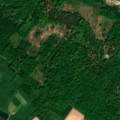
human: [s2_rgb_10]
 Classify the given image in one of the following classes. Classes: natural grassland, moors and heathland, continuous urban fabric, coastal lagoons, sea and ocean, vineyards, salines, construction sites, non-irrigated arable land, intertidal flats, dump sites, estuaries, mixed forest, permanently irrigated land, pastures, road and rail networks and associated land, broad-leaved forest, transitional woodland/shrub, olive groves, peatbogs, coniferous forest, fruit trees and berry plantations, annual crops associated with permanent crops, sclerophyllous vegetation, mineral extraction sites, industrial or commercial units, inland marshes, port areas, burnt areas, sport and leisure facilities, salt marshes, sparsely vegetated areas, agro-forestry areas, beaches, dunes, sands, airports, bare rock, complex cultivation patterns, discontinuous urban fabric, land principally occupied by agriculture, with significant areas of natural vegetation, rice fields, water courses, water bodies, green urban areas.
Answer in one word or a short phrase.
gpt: sport and leisure facilities, non-irrigated arable land, pastures, complex cultivation patterns, broad-leaved forest